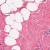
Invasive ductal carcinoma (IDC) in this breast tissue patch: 0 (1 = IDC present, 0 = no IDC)